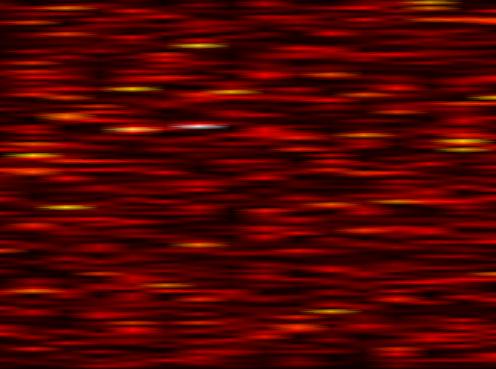
Label: FOFDM